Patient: sex M, age 65
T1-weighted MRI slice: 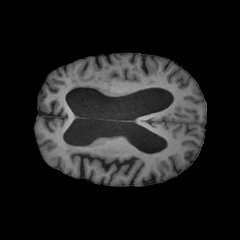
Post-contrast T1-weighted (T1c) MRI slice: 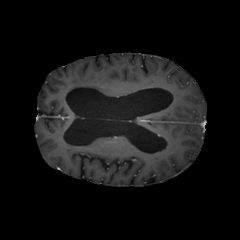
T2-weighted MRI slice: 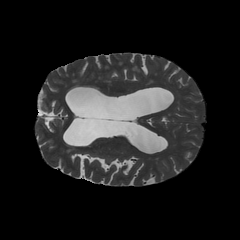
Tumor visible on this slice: no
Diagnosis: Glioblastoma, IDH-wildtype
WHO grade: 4